Question: I'm doing a blog engine using symfony as a learning exercice.
How do I get the list of tags from the id of a blog post ?
Here's the database shema :

I added the following in the model :
'''
public static function getTags($id)
{
return Doctrine_Core::getTable('Tag')
->createQuery('t')
->select('t.name, t.slug')
->leftJoin('t.ContentTag ct')
->where('ct.content_id = ?', $id)
->orderBy('t.name ASC');
}
'''
and here is part of the schema.yml :
'''
Content:
connection: doctrine
tableName: ec_content
actAs:
Sluggable:
fields: [title]
unique: true
canUpdate: true
Timestampable:
columns:
id:
type: integer(4)
fixed: false
unsigned: true
primary: true
autoincrement: true
(...)
relations:
Comment:
local: id
foreign: content_id
type: many
ContentTag:
local: id
foreign: content_id
type: many
ContentTag:
connection: doctrine
tableName: ec_content_tag
columns:
content_id:
type: integer(4)
fixed: false
unsigned: true
primary: true
autoincrement: false
tag_id:
type: integer(4)
fixed: false
unsigned: true
primary: true
autoincrement: false
relations:
Content:
local: content_id
foreign: id
type: one
Tag:
local: tag_id
foreign: id
type: one
'''
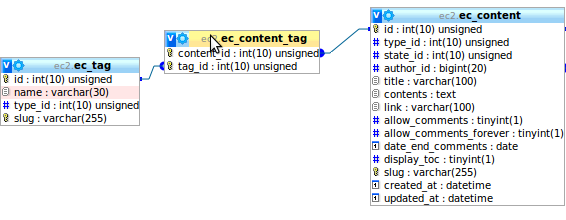
Answer: It's difficult to tell without seeing exactly how your schema is defined (i.e. schema.yml), but my guess would be that this would work, assuming you have the 'content' object loaded:
'''
$tags = $content->Tags;
'''
Otherwise, your code snippet should work, so far as I can tell. You just need to stick '->exec()' on the end to make it return the results of the query rather than the query object itself:
'''
return Doctrine_Core::getTable('Tag')
->createQuery('t')
->select('t.name, t.slug')
->leftJoin('t.ContentTag ct')
->where('ct.content_id = ?', $id)
->orderBy('t.name ASC')
->exec();
'''
---
Having seen your schema, it seems that you have not created a relationship between Content and Tags, which you need to do. You can let Doctrine handle their interaction. The Symfony and Doctrine book uses something essentially identical to your example to demonstrate <URL>